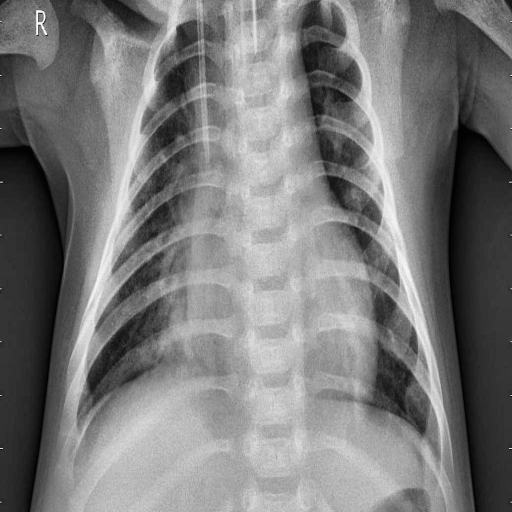
Finding: PNEUMONIA